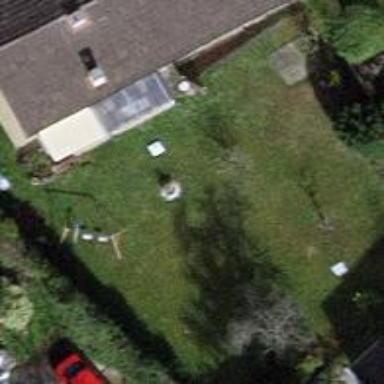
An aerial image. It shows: Garden enclosed by fence.